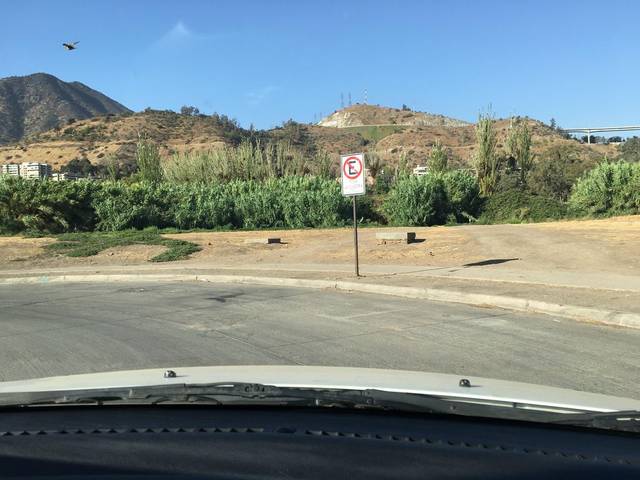
Region: Chile
Coordinates: -33.389, -70.613